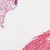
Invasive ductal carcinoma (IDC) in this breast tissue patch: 0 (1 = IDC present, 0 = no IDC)